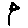
Label: flower